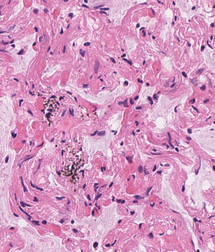
Tumor epithelial tissue: no
Tumor-associated stroma tissue: no
Normal tissue: yes